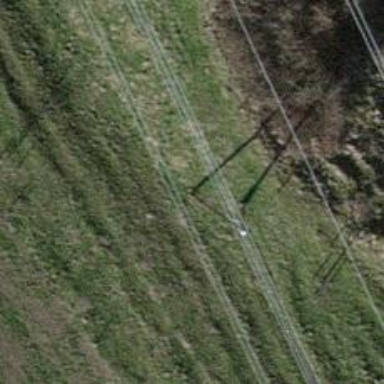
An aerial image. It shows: Minor power line.